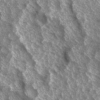
Label: not_dusty